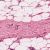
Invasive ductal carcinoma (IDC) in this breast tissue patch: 0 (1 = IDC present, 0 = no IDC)